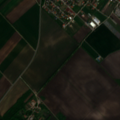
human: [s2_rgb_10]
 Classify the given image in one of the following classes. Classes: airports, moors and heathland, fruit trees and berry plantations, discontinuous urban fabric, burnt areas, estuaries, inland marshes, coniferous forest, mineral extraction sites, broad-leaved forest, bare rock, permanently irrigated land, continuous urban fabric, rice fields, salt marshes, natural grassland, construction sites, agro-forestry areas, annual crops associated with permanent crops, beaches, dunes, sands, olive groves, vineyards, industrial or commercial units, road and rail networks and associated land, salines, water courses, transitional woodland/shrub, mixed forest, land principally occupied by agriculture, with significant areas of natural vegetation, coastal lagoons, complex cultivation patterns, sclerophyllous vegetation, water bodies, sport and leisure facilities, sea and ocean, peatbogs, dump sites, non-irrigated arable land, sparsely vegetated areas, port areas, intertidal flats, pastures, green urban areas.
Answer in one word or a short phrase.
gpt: discontinuous urban fabric, non-irrigated arable land, land principally occupied by agriculture, with significant areas of natural vegetation